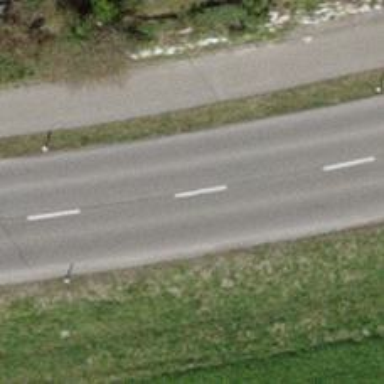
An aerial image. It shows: Secondary road with separate asphalt sidewalks and cycleway.